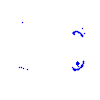
Particle: kaon